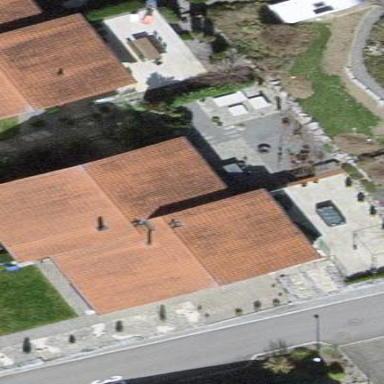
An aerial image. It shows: Semi-detached house.